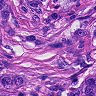
Metastatic tissue present: yes